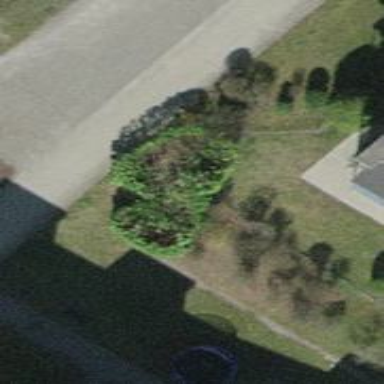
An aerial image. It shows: Urban tree adds touch of nature to the surroundings.